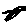
Label: square